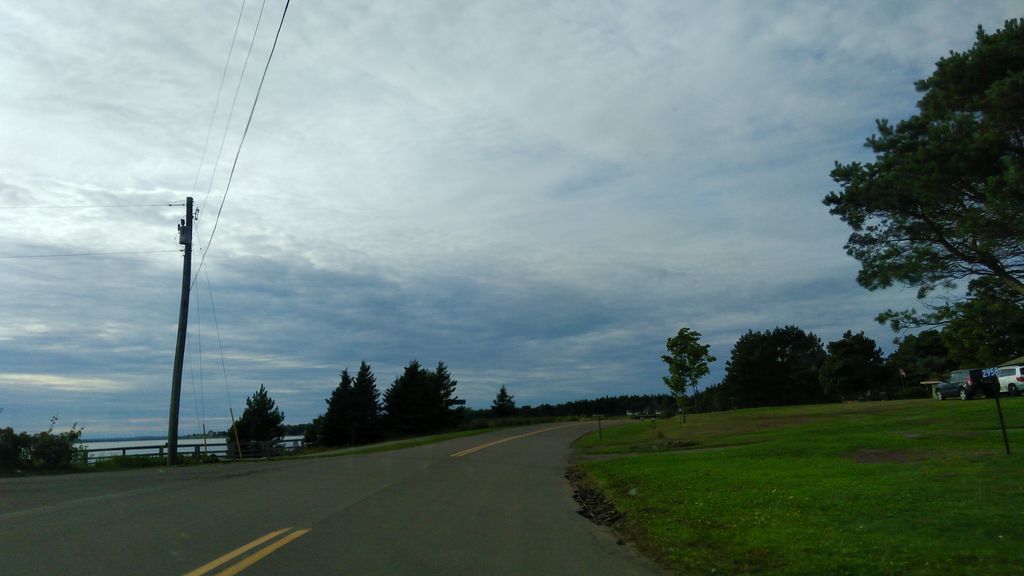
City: charlottetown